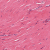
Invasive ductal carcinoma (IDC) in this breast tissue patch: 0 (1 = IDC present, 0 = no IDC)